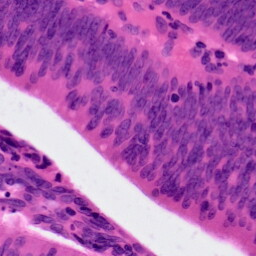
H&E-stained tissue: Colon